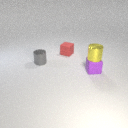
small gray metal cylinder to the left of small purple rubber cube